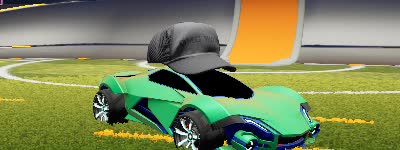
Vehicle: werewolf